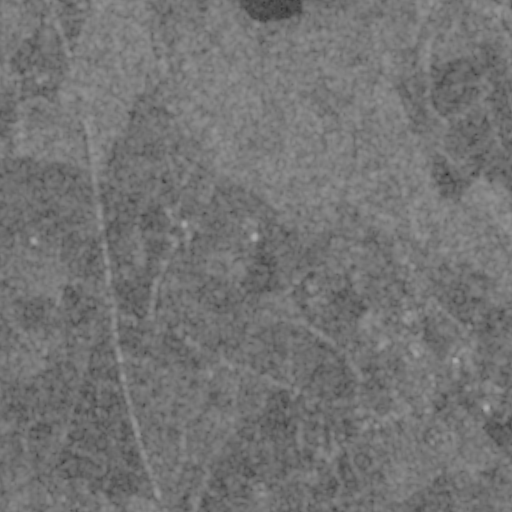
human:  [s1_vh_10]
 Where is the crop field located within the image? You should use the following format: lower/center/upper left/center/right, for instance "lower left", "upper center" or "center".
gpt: The crop field is located in the lower right of the image.
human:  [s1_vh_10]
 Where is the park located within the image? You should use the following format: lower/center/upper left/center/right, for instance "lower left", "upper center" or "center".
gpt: The park is located in the lower right of the image.
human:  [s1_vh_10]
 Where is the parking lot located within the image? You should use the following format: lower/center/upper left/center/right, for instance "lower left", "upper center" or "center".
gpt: The parking lot is located in the center right of the image.
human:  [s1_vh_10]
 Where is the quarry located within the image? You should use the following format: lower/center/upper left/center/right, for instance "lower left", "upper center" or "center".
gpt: The quarry is located in the upper left of the image.
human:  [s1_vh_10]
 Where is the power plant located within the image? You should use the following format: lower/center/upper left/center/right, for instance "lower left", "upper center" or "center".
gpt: There is no power plant in the image.

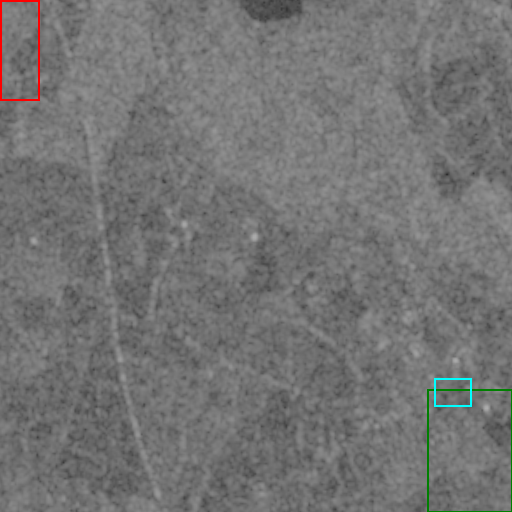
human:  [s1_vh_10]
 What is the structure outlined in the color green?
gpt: The structure outlined in green is a crop field.
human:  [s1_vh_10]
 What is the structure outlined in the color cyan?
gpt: The structure outlined in cyan is a park.
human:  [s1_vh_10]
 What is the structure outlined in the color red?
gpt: The structure outlined in red is a quarry.
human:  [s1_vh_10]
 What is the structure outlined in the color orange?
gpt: There is no orange outline.